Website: bh-photo
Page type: payment
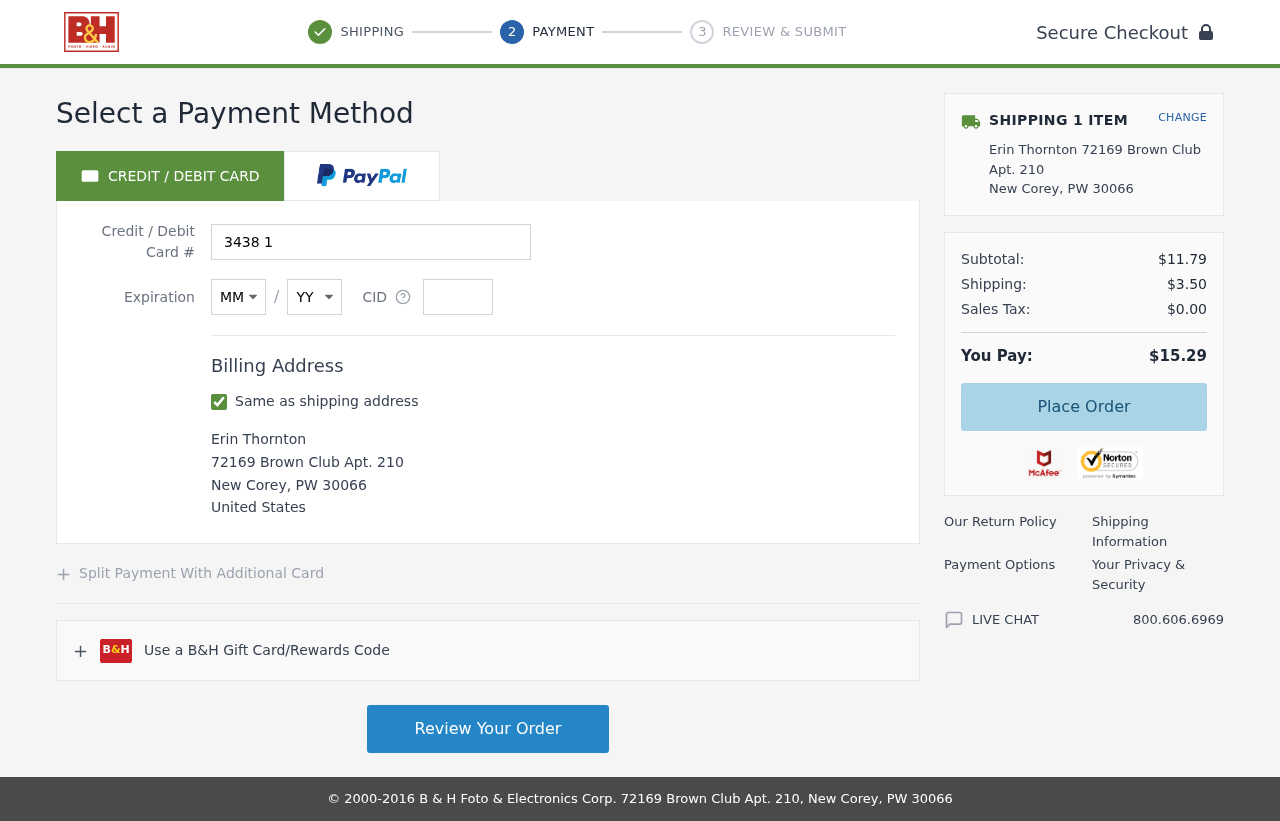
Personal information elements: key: PII_CARD_CVV
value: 6787
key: PII_CARD_EXPIRY_MONTH
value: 05
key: PII_CARD_EXPIRY_YEAR
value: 28
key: PII_CARD_NUMBER
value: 3438 1643 9724 241
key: PII_CITY
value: New Corey
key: PII_COUNTRY
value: United States
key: PII_FULLNAME
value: Erin Thornton
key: PII_POSTCODE
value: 30066
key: PII_STATE_ABBR
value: PW
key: PII_STREET
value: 72169 Brown Club Apt. 210
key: PII_FULLNAME2
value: Erin Thornton
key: PII_CITY2
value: New Corey
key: PII_STATE_ABBR2
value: PW
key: PII_POSTCODE_FULL
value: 30066
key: PII_POSTCODE_NUMERIC
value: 30066
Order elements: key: ORDER_NUM_ITEMS
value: SHIPPING 1 ITEM
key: ORDER_SUBTOTAL
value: $11.79
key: ORDER_SHIPPING_COST
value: $3.50
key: ORDER_TAX
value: $0.00
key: ORDER_TOTAL
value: $15.29